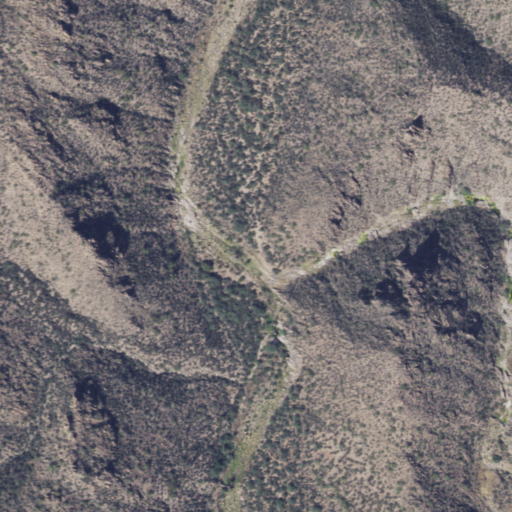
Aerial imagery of valley in Arizona named Needle Canyon containing only shrub